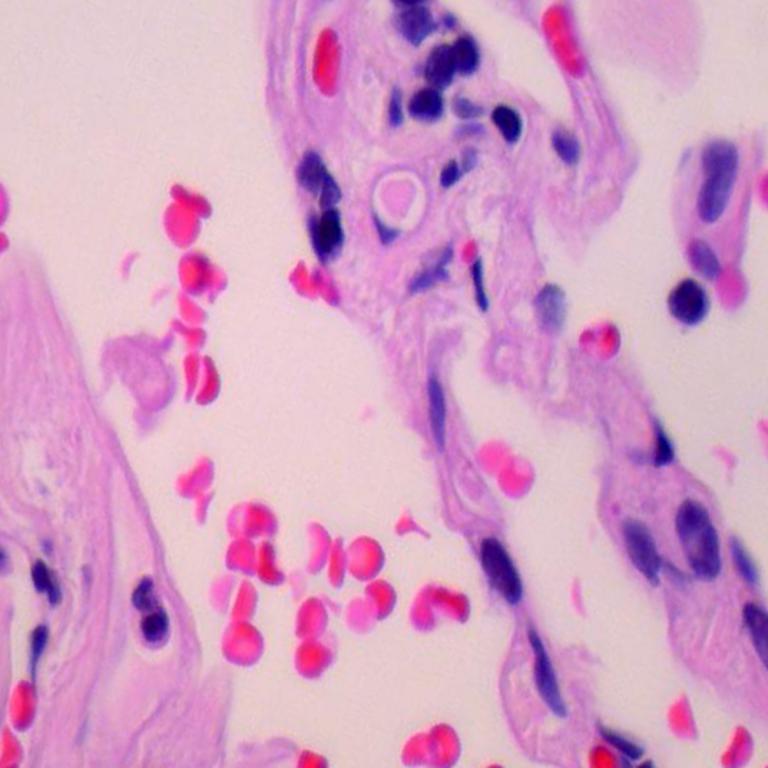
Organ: lung
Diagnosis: benign